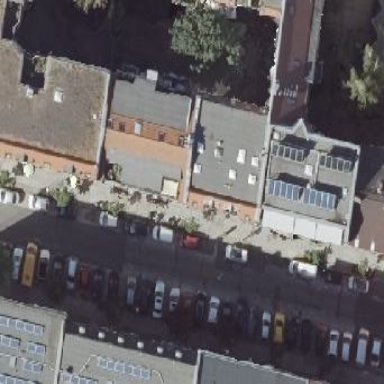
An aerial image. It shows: Street side parking spaces with parallel orientation.